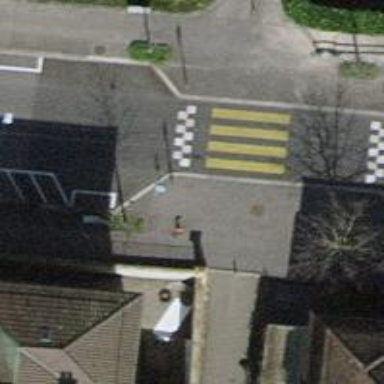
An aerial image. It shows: Marked road crossing with pedestrian island.